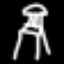
Label: chair